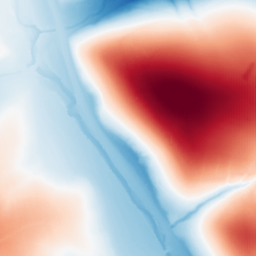
Category: trend_removal
Decomposition family: polynomial_high
Decomposition parameters: degree: 6
Upsampling method: fft_zeropad
Upsampling parameters: scale: 2
Upsampling scale: 2